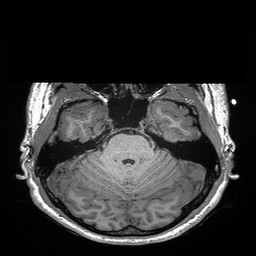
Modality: T1w
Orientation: coronal
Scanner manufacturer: siemens
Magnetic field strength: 3 T
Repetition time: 2.3 s
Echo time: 0.00298 s